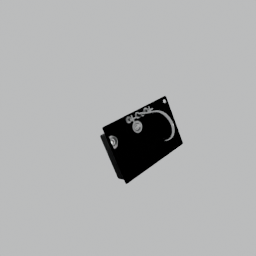
Label: appliances